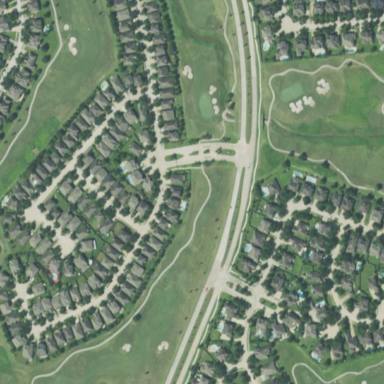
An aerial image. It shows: Residential area composed of single-family homes.